Current action and preconditions to check: path_clear

Your task: For each precondition in the list above, predict whether it will hold at this action.

Consider the current scene as observed from the mobile robot's camera, and analyze the predicted future states of all dynamic agents (e.g., people, animals, vehicles, or any moving entities) within the NEXT SECOND.

IMPORTANT: Only answer "very likely" if you are absolutely certain—based on strong, clear evidence—that a dynamic agent will violate the precondition in the predicted future state. Do NOT answer "very likely" for unlikely, ambiguous, or low-probability risks.

Ask yourself for each precondition: Is there a high probability, with clear and convincing evidence, that the predicted future states of any dynamic agent will interfere with the predicted future state of the currently executing action within the NEXT SECOND, causing that precondition to fail?

Assess the risk level based on these predictions. Use "likely" or "very likely" if motions create a clear risk of interference.

Use "neutral" or "improbable" if agents are nearby but their predicted paths are clearly diverging or non-conflicting.

Failure Risk Categories: "very improbable", "improbable", "neutral", "likely", "very likely"

Answer Format: Output ONLY the probability_of_failure value from these categories: "very improbable", "improbable", "neutral", "likely", "very likely"

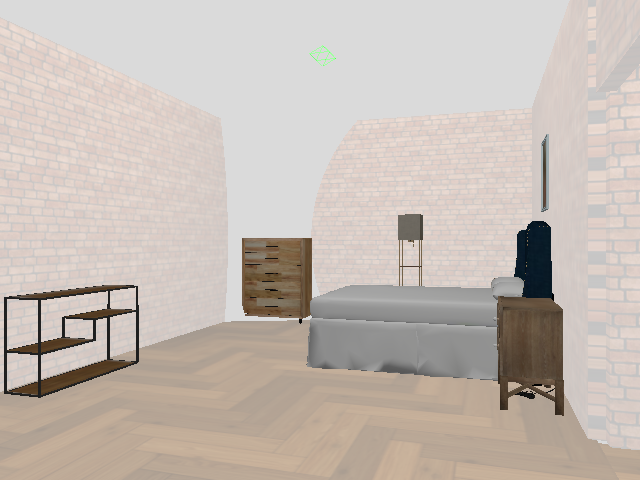

Answer: very improbable